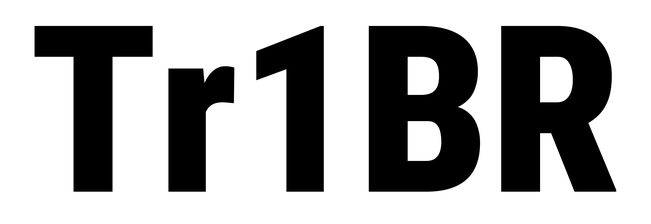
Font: Roboto_Condensed_Black